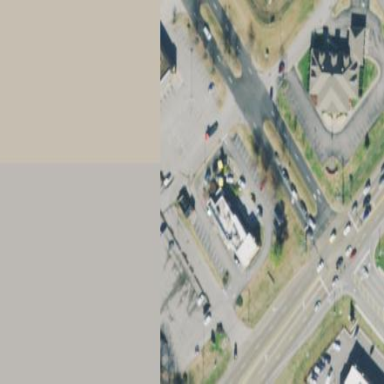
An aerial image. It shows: Retail building.